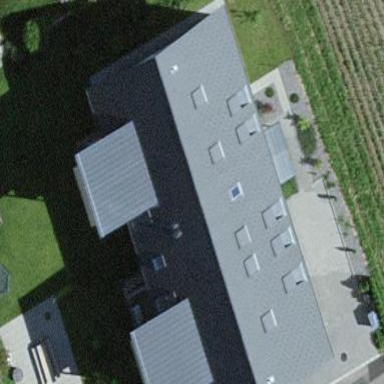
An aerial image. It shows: Farm building.